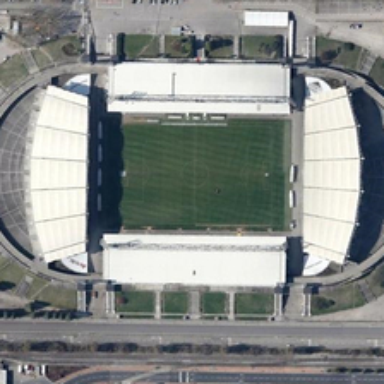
The huge playground with white ceiling is next to a road .